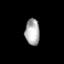
Tissue: skin
Cell type: Epithelial cells
Senescence score: 0.271
Nuclear area (px): 374
Mean DAPI intensity: 173.147